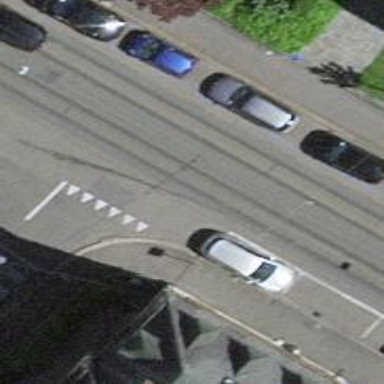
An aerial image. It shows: Tram level crossing on the railway.